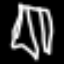
Label: pants